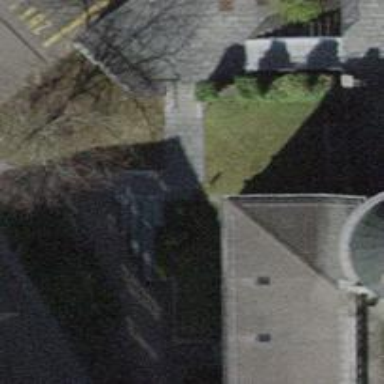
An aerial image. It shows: Set of concrete steps.